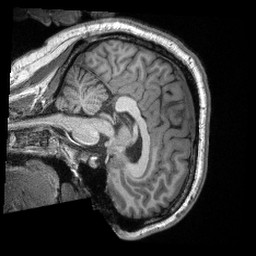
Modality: T1w
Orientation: sagittal
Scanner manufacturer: siemens
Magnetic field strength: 3 T
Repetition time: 2.3 s
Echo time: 0.00308 s